Question: I am debugging JUnit test and at some point the expression evaluation () became unavailable.
I am starting debug session using Java perspective -> Package Explorer view r. click on the project root and choosing "Debug -> as Junit".
In debug view when I try to CTRL+Shift+I on some variable or expression I am getting the following message:

The Variables view shows the values properly. However the CTRL+Shift+I and the Display view react with the same error.
The log file in the workspace metadata directory does not show any related errors (all messages there are outd-dated relative to my current debug session).
I am using Eclipse Helios 3.6.1.
Restaring IDE did not help the situation.
Any idea how to fix this annoying problem?
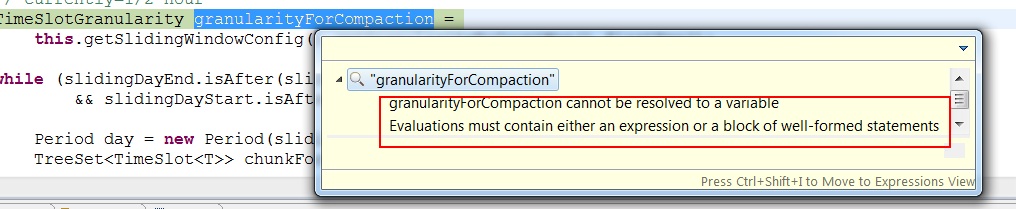
Answer: I do not know which one exactly helped to fix the issue in my case but I am posting below all the voodoo things I have done to fix the problem. Hopefully, somebody would find one of them useful.
1. 'Clean' Your Eclipse Project: Go to Project > Clean in Eclipse
2. Refresh your project folder (right click on your project > refresh)
3. Re-build your project
4. Clean your builds (If using Ant or Maven - clean your builds)
5. 'Switch' Workspace - then Switch back (Eg Change to Debug, then switch back to Java)
6. 'Switch' Workspace - then Switch back (Eg Change to Debug, then switch back to Java)
7. Remove and re-add your JRE: 7.1. Right Click on your project > properties 7.2. Click on the Libraries tab 7.3. Click on the JRE 7.4. Click remove, then OK 7.5. Repeat 1-3 again, but add the JRE again
Tips stolen from <URL>